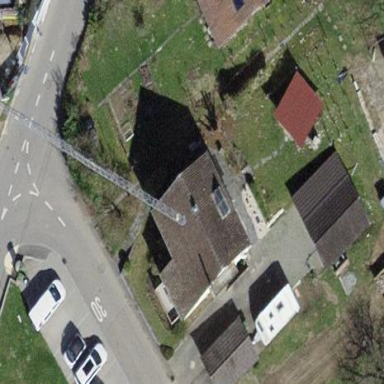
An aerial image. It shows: Building with tiled roof.